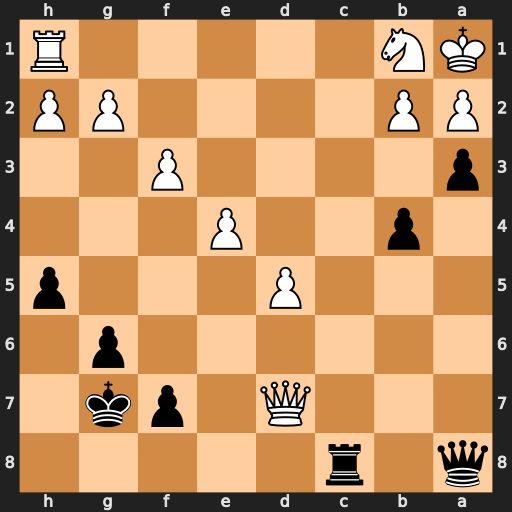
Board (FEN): q1r5/3Q1pk1/6p1/3P3p/1p2P3/p4P2/PP4PP/KN5R
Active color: b
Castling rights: -
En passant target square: -
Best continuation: Rc2 Nxa3 bxa3